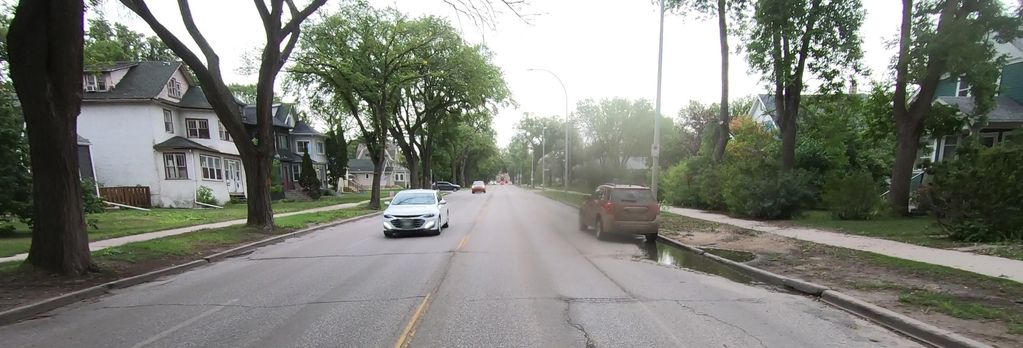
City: winnipeg